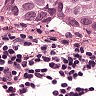
Metastatic tissue present: yes